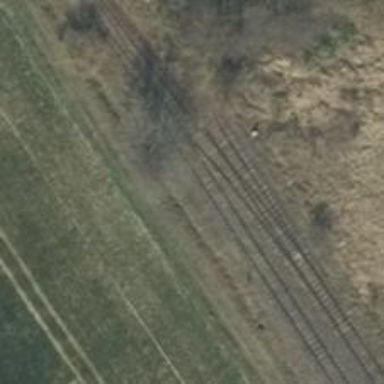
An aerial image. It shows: Disused railway spur.